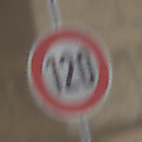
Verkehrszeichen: Geschwindigkeit120
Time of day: Midday
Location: Roofed (Beach)
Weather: Overcast
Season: NotSpecified
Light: Natural